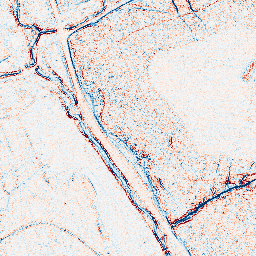
Category: classical
Decomposition family: uniform
Decomposition parameters: size: 3
Upsampling method: regularized
Upsampling parameters: scale: 4
lambda_reg: 0.01
Upsampling scale: 4